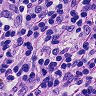
Metastatic tissue present: no